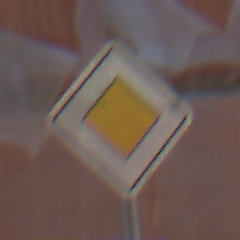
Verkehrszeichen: Vorfahrtsstrasse
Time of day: MorningAfternoon
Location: Outdoor (Nature)
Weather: Clear
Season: Summer
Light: Natural